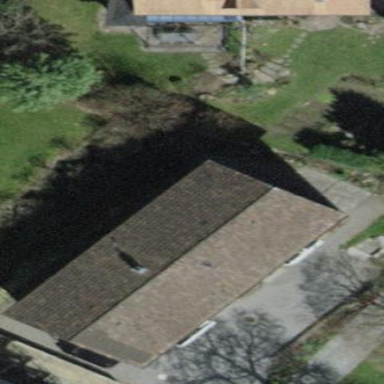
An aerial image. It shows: Simple house.